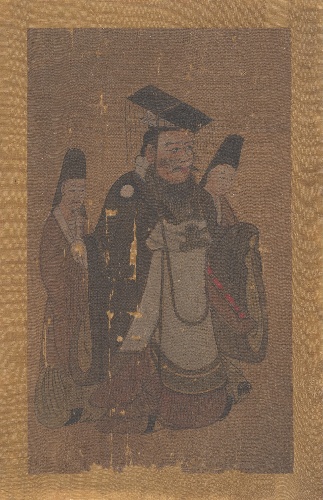
Artist: Unidentified artist|Yan Liben
Artist bio: |Chinese, 640–680
Object type: Album leaf
Classification: Paintings
Medium: Album leaf; ink and color on silk
Culture: China
Period: Ming dynasty (?) (1368–1644)
Dimensions: 10 x 5 15/16 in. (25.4 x 15.1 cm)
Department: Asian Art
Credit line: From the Collection of A. W. Bahr, Purchase, Fletcher Fund, 1947
Accession year: 1947
Repository: Metropolitan Museum of Art, New York, NY
Tags: Emperors|Men